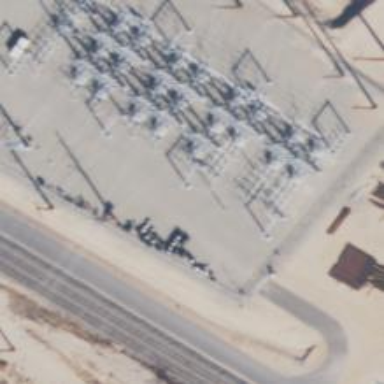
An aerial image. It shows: Switch for power supply.